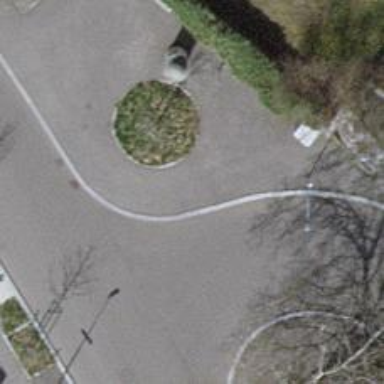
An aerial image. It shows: Asphalt sidewalk.